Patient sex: M
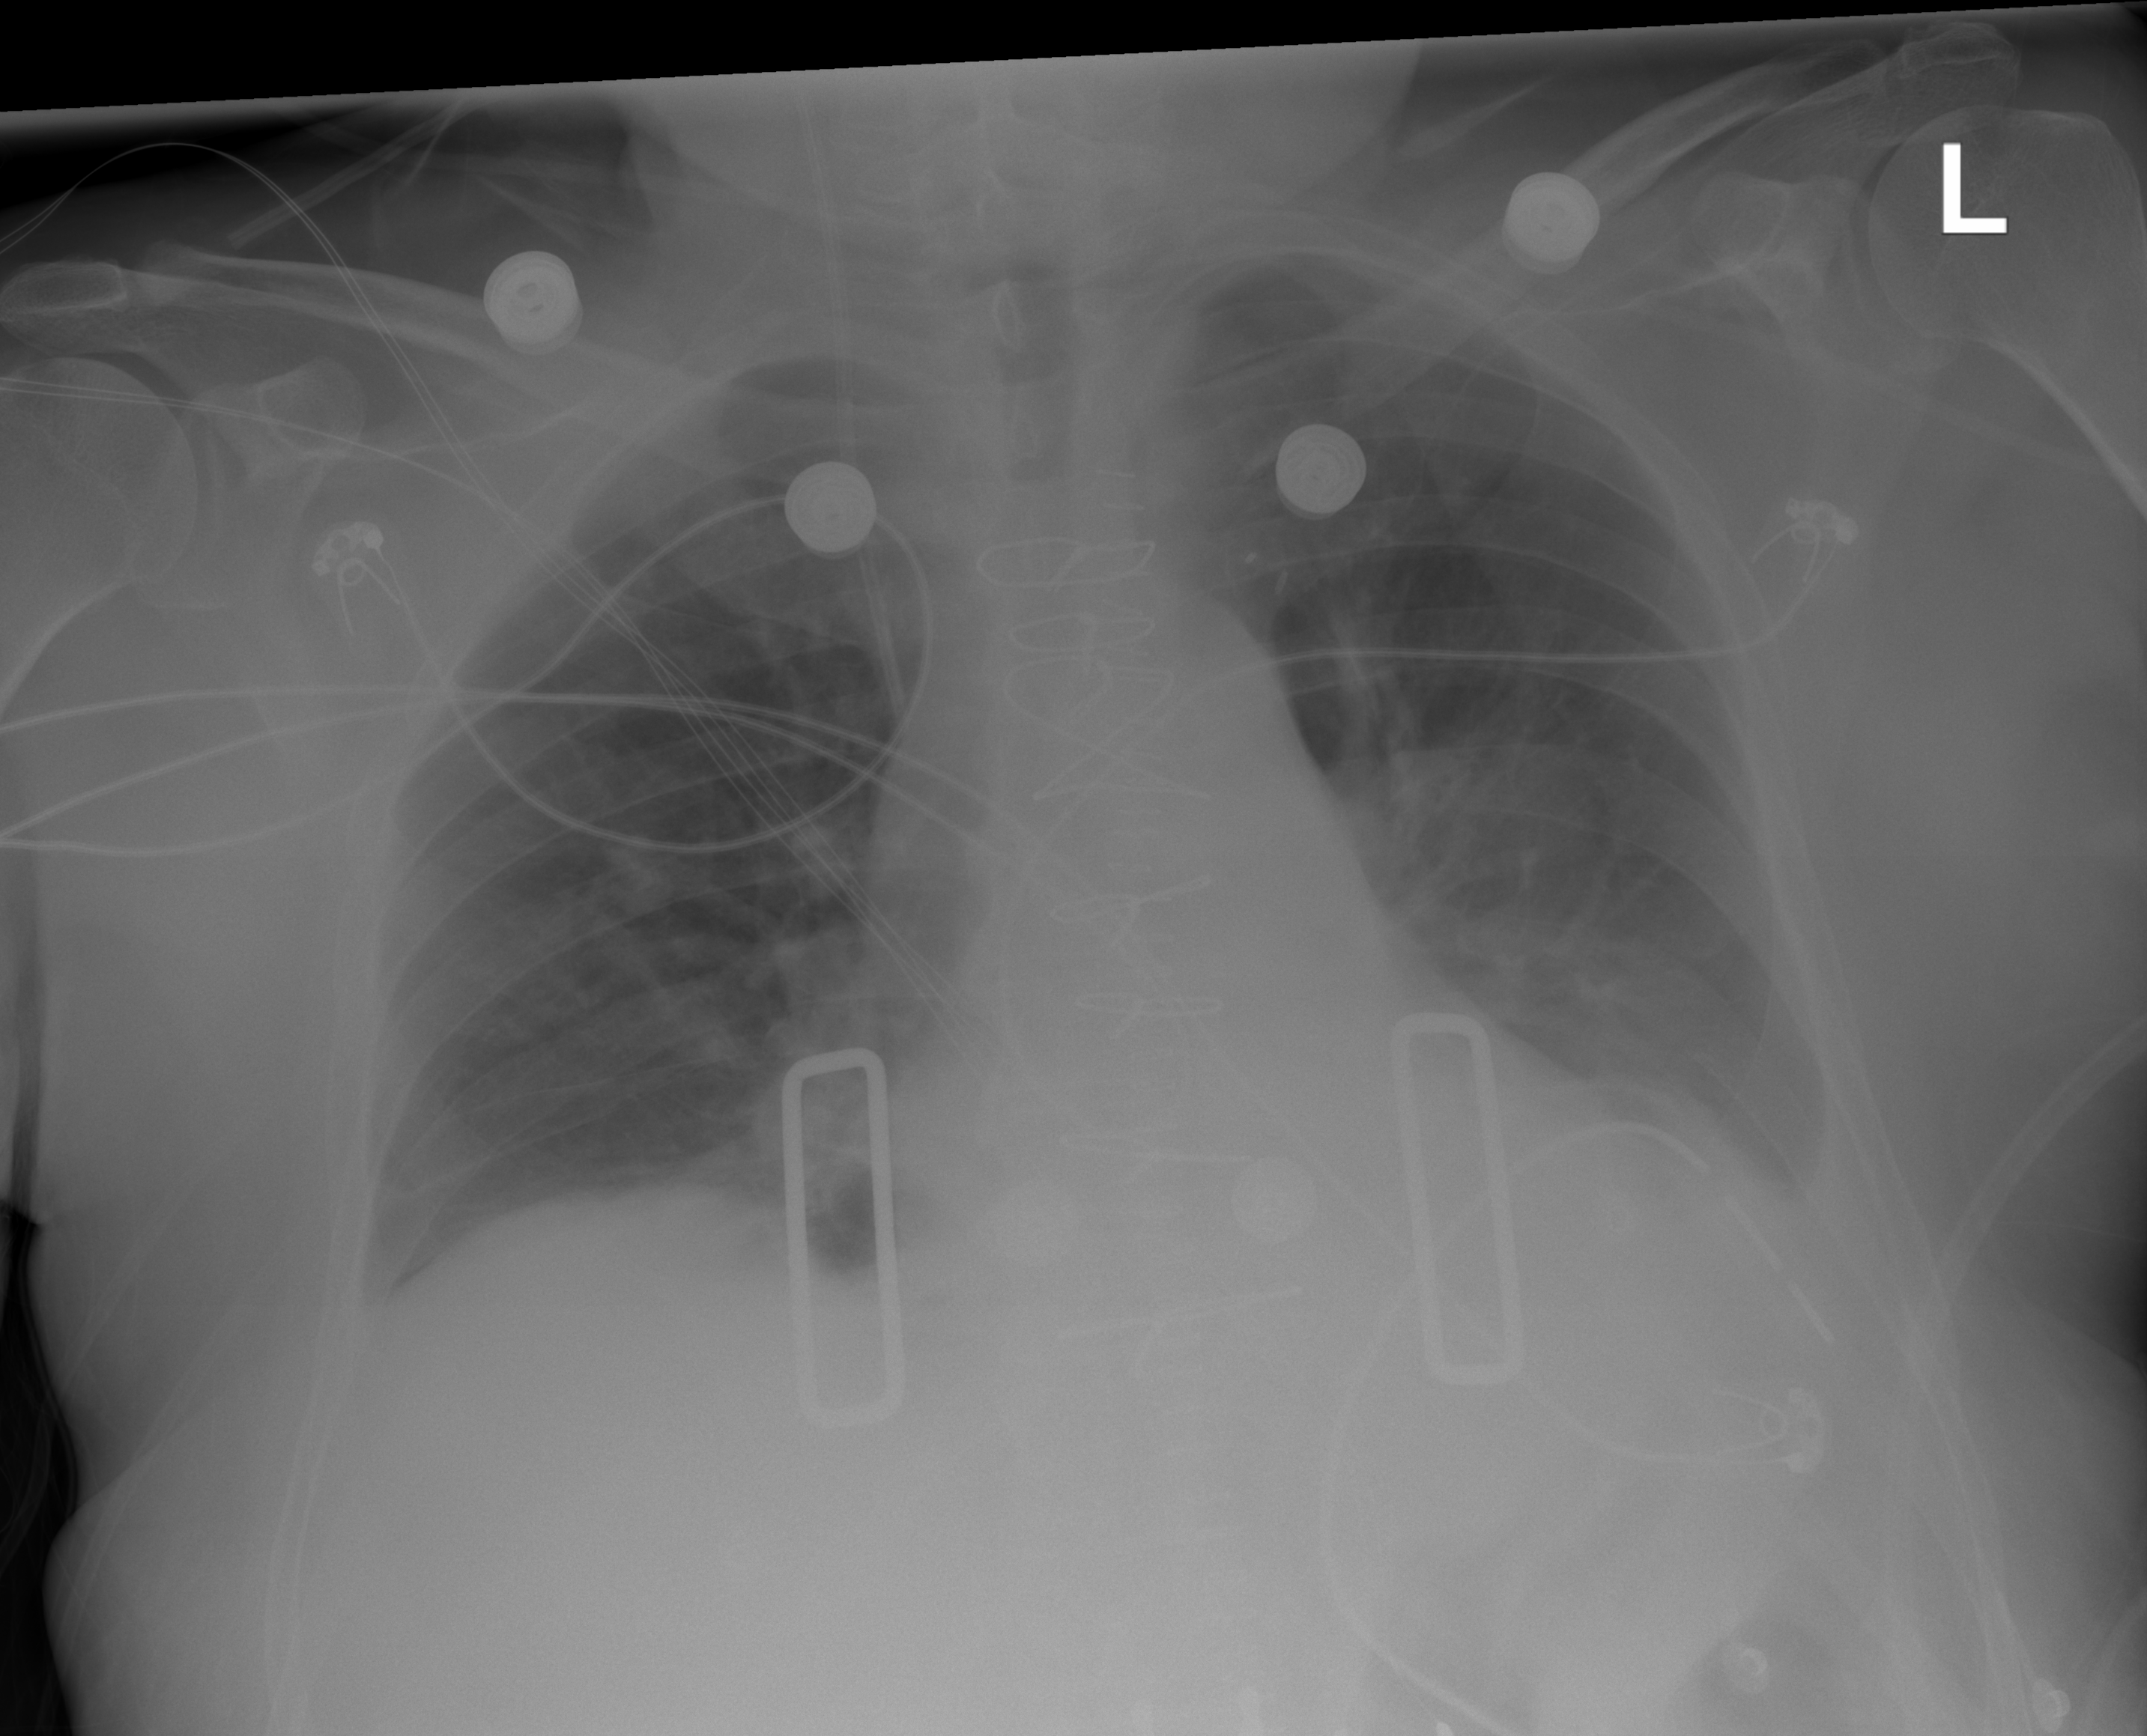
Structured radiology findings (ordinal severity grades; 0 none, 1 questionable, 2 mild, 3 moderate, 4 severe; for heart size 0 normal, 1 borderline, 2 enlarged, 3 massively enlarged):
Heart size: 0
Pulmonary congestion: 0
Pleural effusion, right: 0
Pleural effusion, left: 1
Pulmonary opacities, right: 0
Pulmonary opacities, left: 0
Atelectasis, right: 1
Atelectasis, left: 2